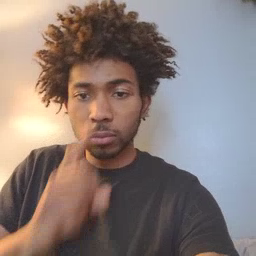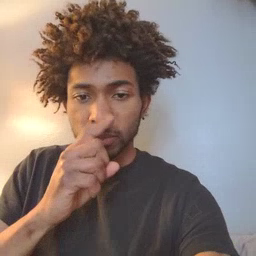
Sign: mouse